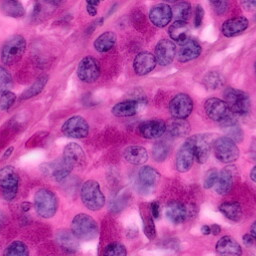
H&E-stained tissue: Pancreatic